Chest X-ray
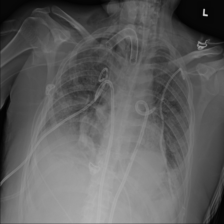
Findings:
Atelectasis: negative
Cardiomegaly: negative
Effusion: negative
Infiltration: negative
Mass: negative
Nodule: negative
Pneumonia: negative
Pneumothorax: positive
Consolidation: negative
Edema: negative
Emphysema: positive
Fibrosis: negative
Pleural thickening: negative
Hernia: negative